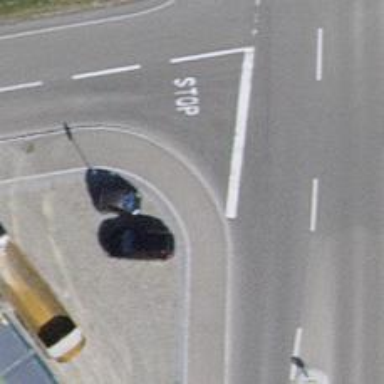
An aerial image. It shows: Asphalt sidewalk along the footway.